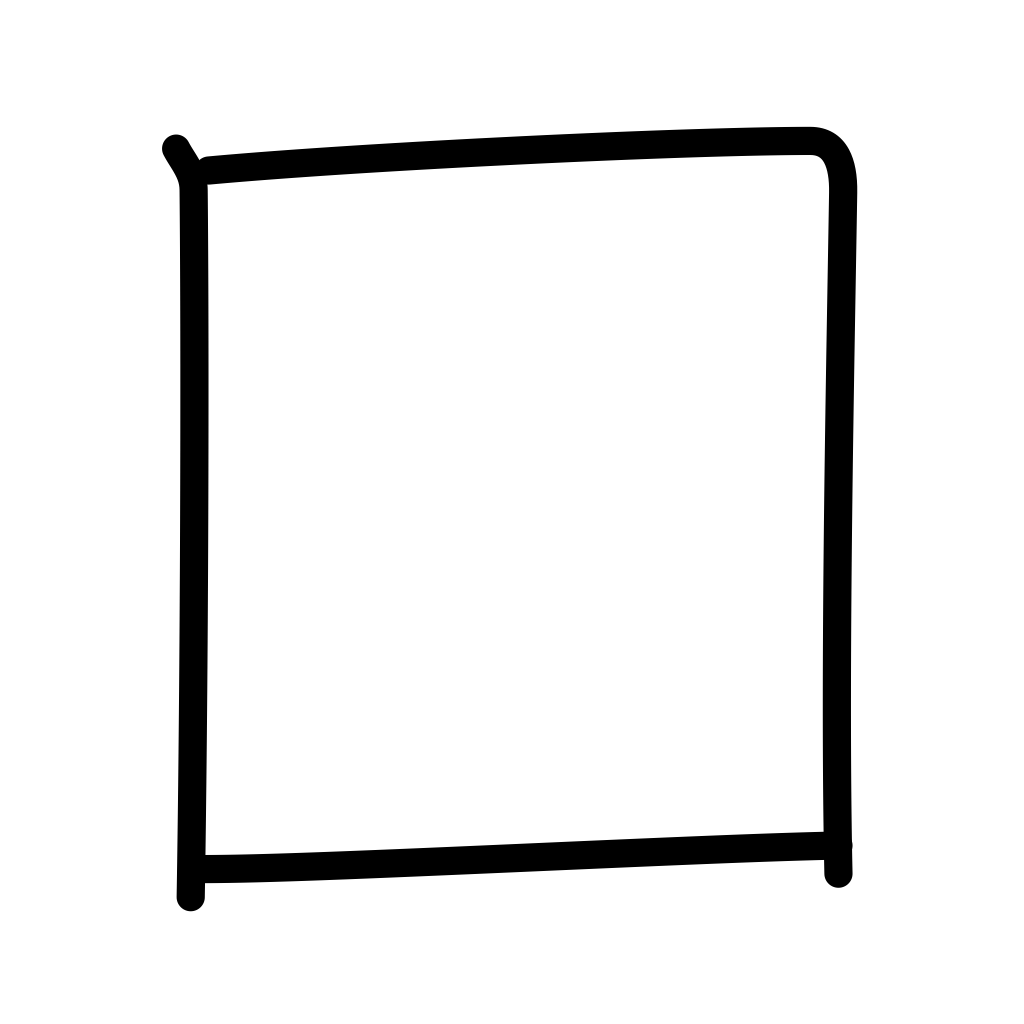
Meaning: box